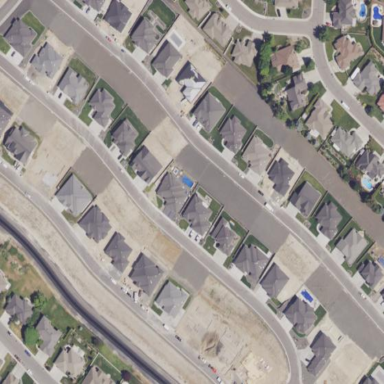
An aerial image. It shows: Single-family residential area.